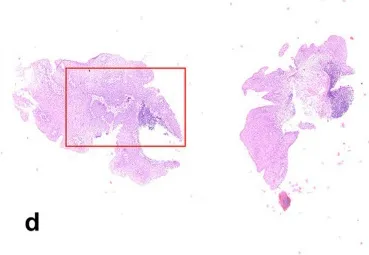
Hematoxylin, and ,eosin staining of biopsy specimens.
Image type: pathology (h&e)